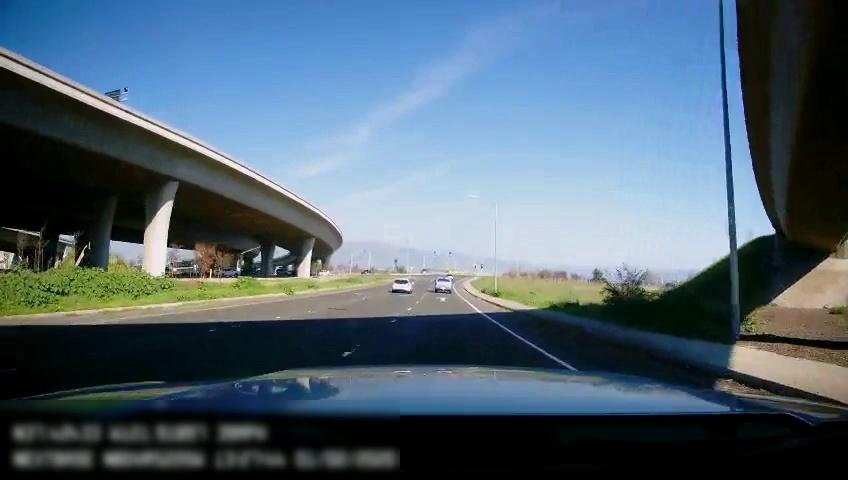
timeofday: Day
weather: Sunny
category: Drivable Space
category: Vehicles | SUV
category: Vehicles | Truck
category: Vehicles | SUV
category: Lanes | Current Lane
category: Lanes | Current Lane
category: Lanes | Opposite Lane